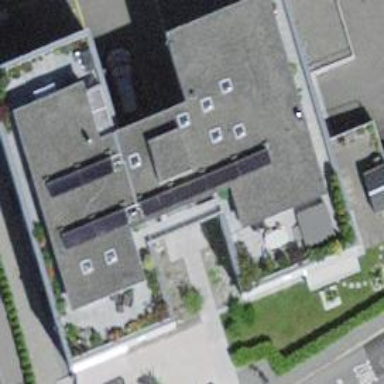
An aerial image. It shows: Residential building with flat roof.